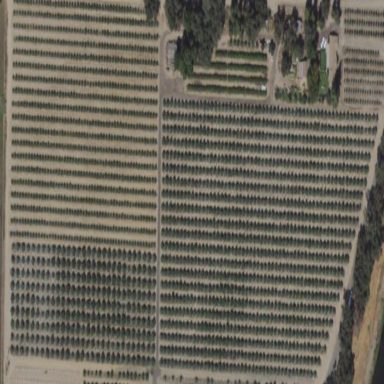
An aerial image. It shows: Orange orchard with rows of orange trees.